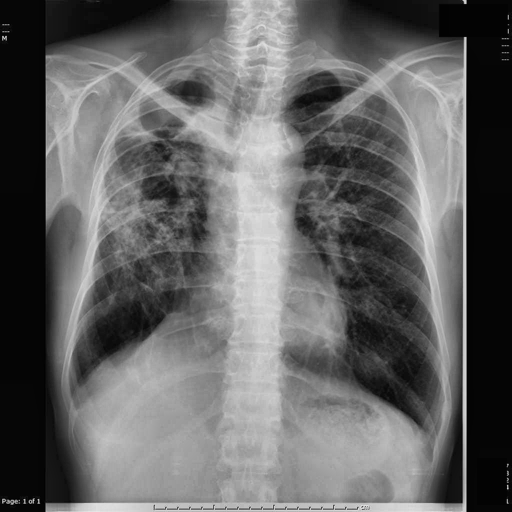
Finding: TUBERCULOSIS